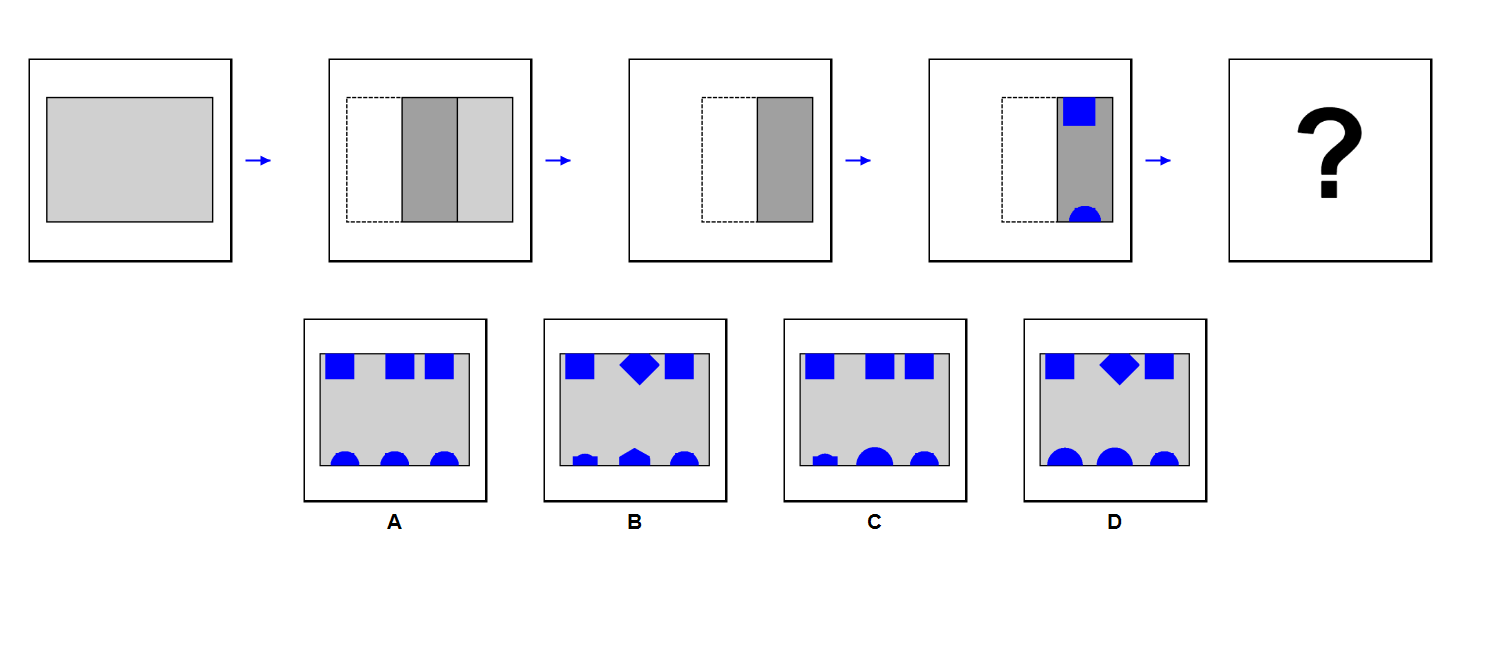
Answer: A